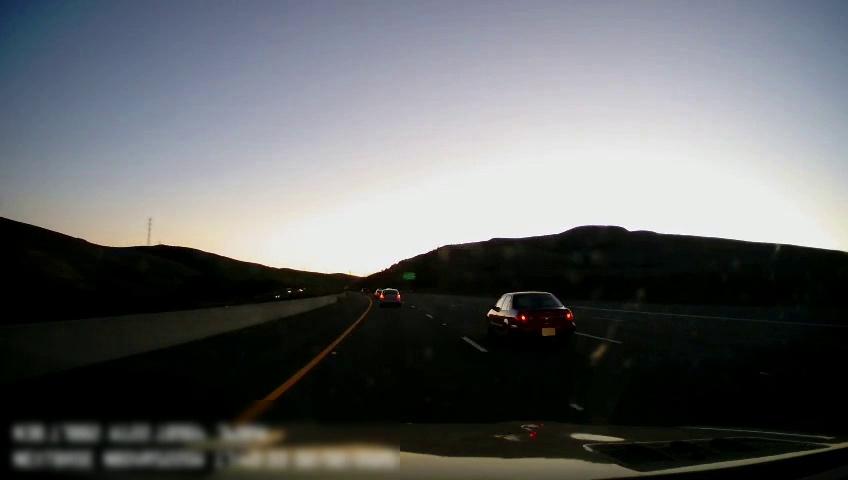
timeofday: Day
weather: Sunny
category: Drivable Space
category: Vehicles | Car
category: Vehicles | Car
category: Lanes | Alternate Lane
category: Lanes | Current Lane
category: Lanes | Current Lane
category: Lanes | Alternate Lane
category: Lanes | Alternate Lane
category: Traffic | Signs